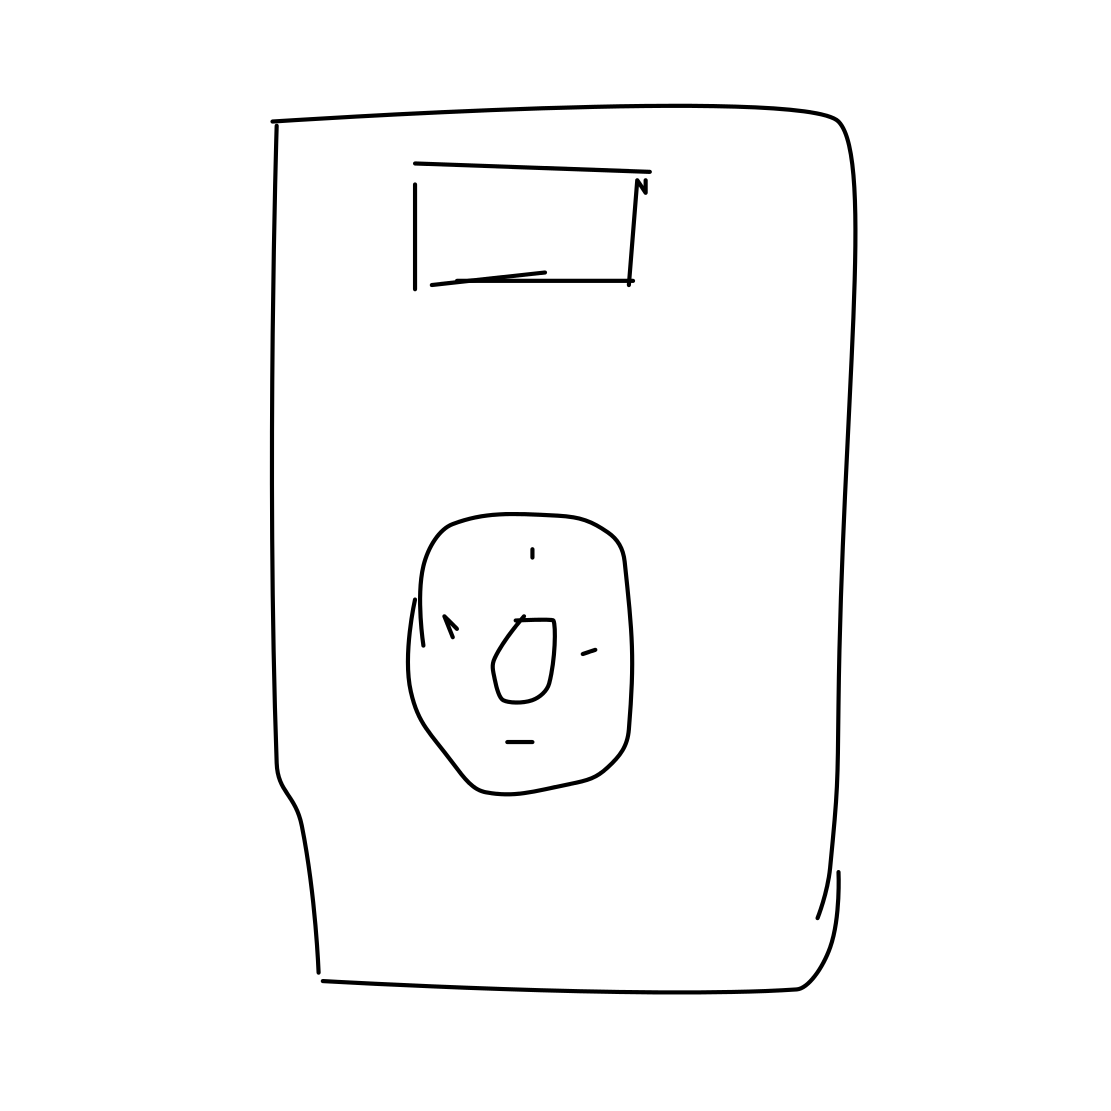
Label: ipod